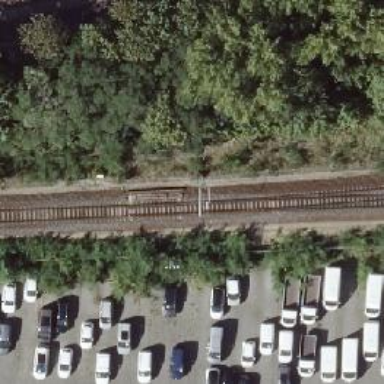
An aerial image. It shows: Railway switch with the turnout on the left side.